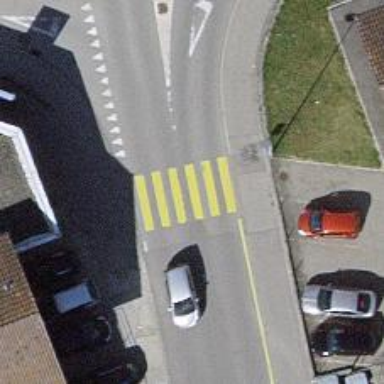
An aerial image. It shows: Marked road crossing.